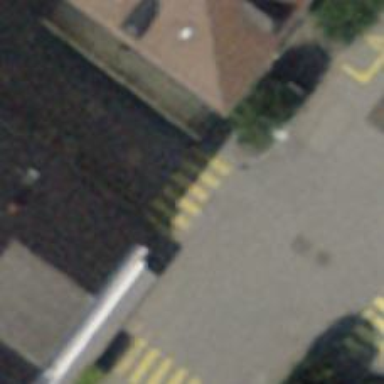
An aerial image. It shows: Uncontrolled zebra crossing on the road.